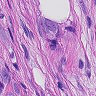
Metastatic tissue present: yes